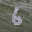
Label: 6